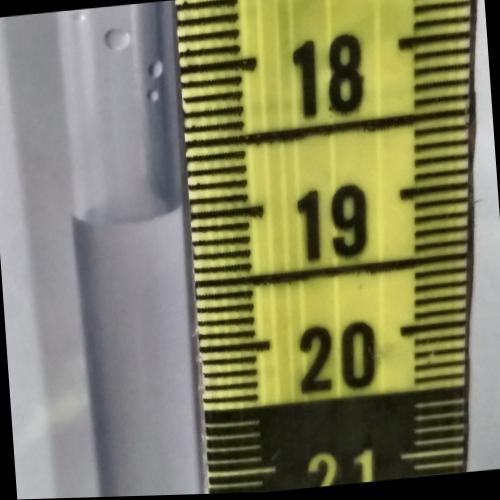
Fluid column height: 18.9 cm